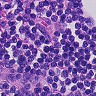
Metastatic tissue present: no